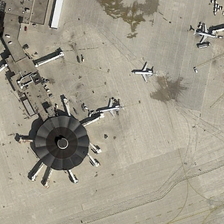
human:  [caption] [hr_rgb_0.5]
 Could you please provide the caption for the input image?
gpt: several planes are near a terminal in an airport .

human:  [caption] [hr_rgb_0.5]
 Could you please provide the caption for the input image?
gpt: many of the planes packed in good order .

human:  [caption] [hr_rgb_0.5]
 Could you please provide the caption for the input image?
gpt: several planes are near a terminal in an airport .

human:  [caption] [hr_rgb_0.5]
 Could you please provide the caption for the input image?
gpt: a white big plane are on the runway .

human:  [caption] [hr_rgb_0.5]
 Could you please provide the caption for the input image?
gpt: many of the planes packed in good order .